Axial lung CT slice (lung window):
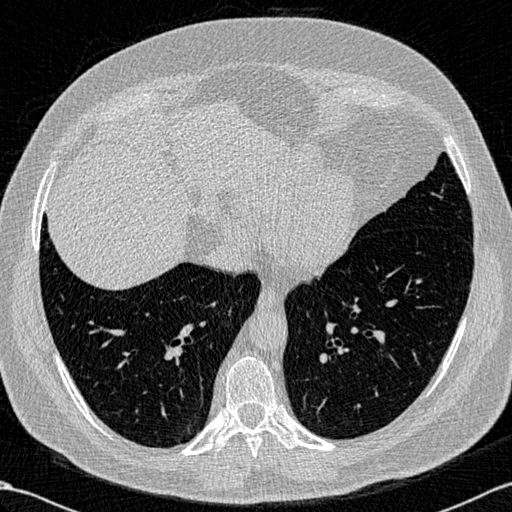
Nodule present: no